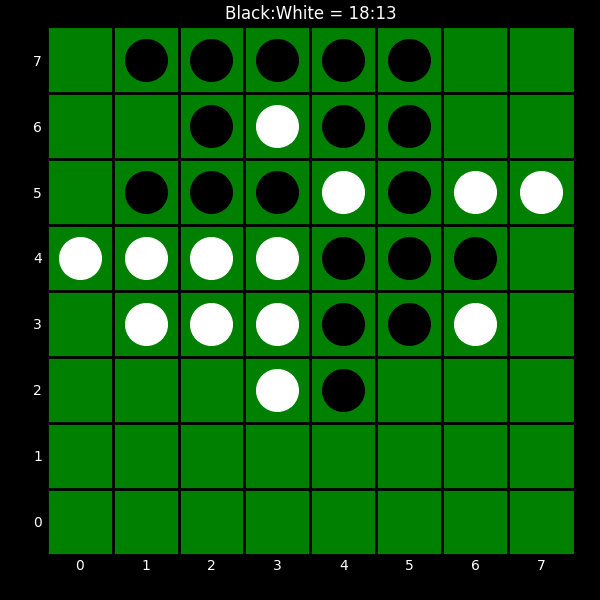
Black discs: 18
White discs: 13